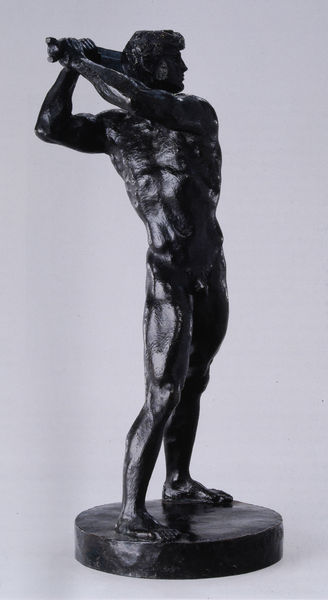
Titel: Feinde ringsum
Künstler: Franz von Stuck
Institution: (Privatsammlung)
Schlagwörter: akt, fuß, hand, kampf, kämpfer, körper, mann, nackt, schatten, weiß, bewegung, brust, haar, licht, marmor, mund, nase, schwarz, arm, arme, mensch, sockel, stein, figur, realismus, stehend, skulptur, statue, beine, schwung, bein, füße, man, haltung, stab, modern, treiben, kraft, muskeln, sport, büste, glanz, glänzend, metall, bauch, bronze, plastik, plinthe, podest, rodin, knie, oberkörper, foto, fotografie, muskulös, antike, steht, form, kupfer, schwert, schlag, treffen, idealismus, mythologie, statuette, ganzkörper, photo, schläger, jüngling, antik, muskel, stark, gespannt, schwingen, griechenland, olympia, hermes, standbein, david, drehung, guss, wurf, klassik, athlet, ausholen, grieche, herkules, keule, kleinplastik, kräftig, neckt, schlagen, schleuder, sportler, särke, verdreht, bronzeguss, staue, fundament, gladiator, stativ, baseball, holt aus, spielein, knüttel